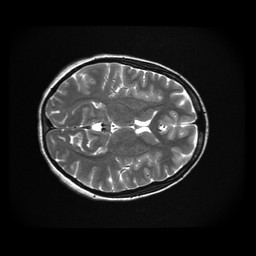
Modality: T2w
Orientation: axial
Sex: female
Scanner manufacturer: ge
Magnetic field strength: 3 T
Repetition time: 5 s
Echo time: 0.1017 s